Question: I have this very simple code (data provided) in Javascript running Highcharts in order to create a simple graphic with simple configuration. Any ideas on why the last part of the graphic is being painted incorrectly?
Here is the jsfiddle link so you can see what I'm talking about (x axis at 5pm).
<URL>
The image with the strange graphic generated:

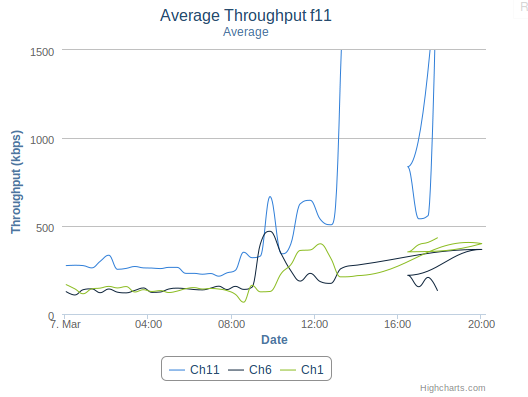
Answer: This is because your series is not sorted by time. You have the following:
'''
...
[Date.UTC(2014, 02, 7, 13, 14), 1351],
[Date.UTC(2014, 02, 7, 14, 03), 6391],
[Date.UTC(2014, 02, 7, 20, 02), 5231],
[Date.UTC(2014, 02, 7, 16, 28), 837],
[Date.UTC(2014, 02, 7, 17, 00), 541],
...
'''
Sort all your data with ascending time scale.